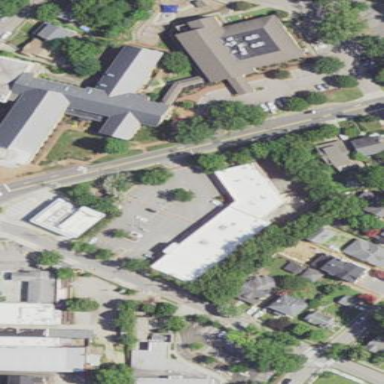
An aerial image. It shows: Commercial building.